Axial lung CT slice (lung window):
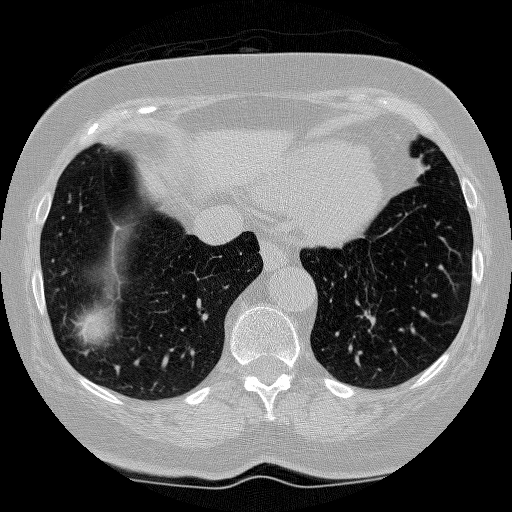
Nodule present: yes
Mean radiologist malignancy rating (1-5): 4.25